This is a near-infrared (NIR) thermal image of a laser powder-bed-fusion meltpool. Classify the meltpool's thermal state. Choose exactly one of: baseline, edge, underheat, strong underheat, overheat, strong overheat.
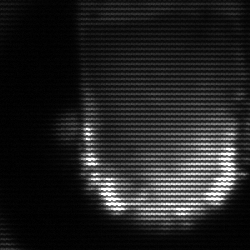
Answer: baseline